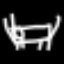
Label: bed